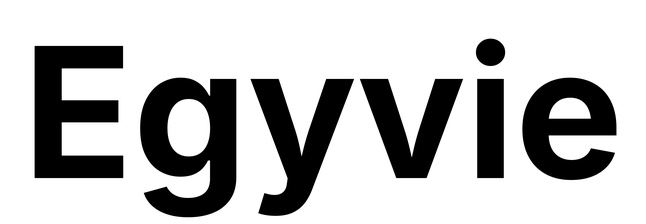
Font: Inter_Bold